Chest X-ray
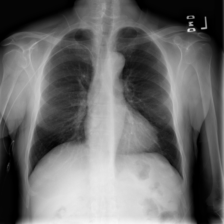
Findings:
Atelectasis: negative
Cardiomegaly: negative
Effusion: negative
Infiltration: negative
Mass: negative
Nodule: negative
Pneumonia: negative
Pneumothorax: negative
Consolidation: negative
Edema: negative
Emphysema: negative
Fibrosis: negative
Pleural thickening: negative
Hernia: negative